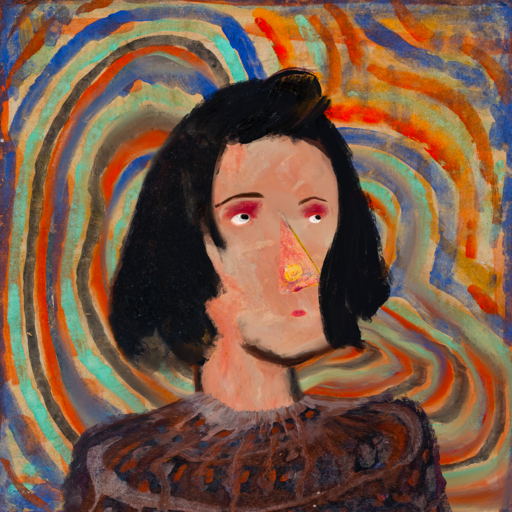
Background: Sisters, Head And Neck Side: Roy_Bahadur, Face Side: Irani, Bust: Hypocrite, Hair Side: Mosgoul, Head Accessory: Blank, Second Necklace: Blank, Necklace: Blank, Baby: Blank